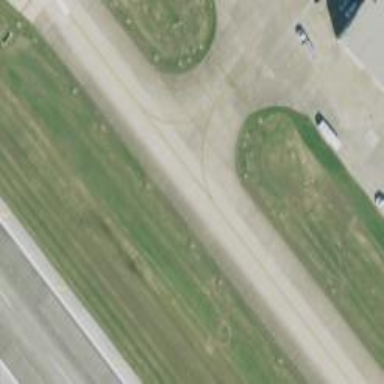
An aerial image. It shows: View of taxiway at the airport.